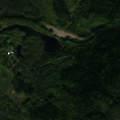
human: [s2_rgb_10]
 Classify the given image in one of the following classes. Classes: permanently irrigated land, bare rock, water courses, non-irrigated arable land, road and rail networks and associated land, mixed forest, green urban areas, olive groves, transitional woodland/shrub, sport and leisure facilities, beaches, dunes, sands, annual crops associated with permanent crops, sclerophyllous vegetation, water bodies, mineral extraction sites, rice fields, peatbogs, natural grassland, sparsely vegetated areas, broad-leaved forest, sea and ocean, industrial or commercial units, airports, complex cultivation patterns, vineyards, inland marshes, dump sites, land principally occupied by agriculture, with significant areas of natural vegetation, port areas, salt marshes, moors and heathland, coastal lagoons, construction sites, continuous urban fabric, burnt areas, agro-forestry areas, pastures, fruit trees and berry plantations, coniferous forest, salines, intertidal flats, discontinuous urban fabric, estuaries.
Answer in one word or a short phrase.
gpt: coniferous forest, mixed forest